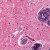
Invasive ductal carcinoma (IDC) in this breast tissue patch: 0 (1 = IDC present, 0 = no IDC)